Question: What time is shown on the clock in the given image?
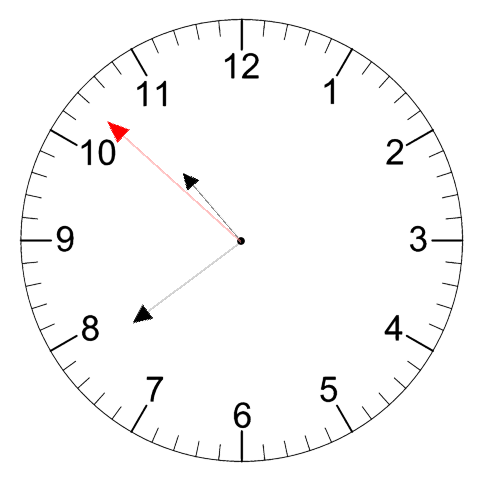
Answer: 10:38:52